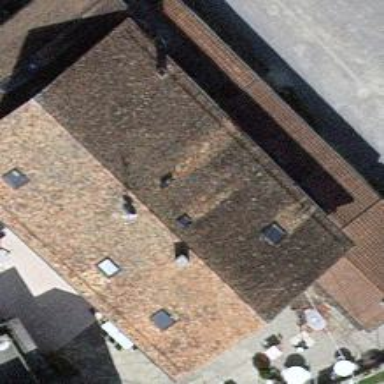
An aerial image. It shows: Restaurant with on-site brewery.